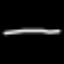
Label: line